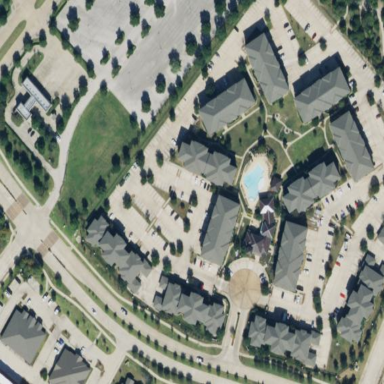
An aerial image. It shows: Residential area with apartments.